Question: I have a bunch of XML files that have been corrupted. Within them is still some uncorrupted data. Here is a picture of what I am talking about:

I want to iterate through each of the files with python and grab the un-corrupted data, but when I open the file with python:
'''
i2 = open(x + '/' + i, 'r')
'''
It opens the file, but when I try to read through it, it comes back to me saying that only this was read from the file:
'''
'"YdegU! &}4UIsrINS!Cu$?Oa"i'
'''
I've tried a few different encodings, but it keeps coming back with an error:
'''
i2 = open(x + '/' + i, 'r', encoding='utf8')
i2 = open(x + '/' + i, 'r', encoding='ANSI')
'''
Please let me know if you know why Python is not reading this file correctly.
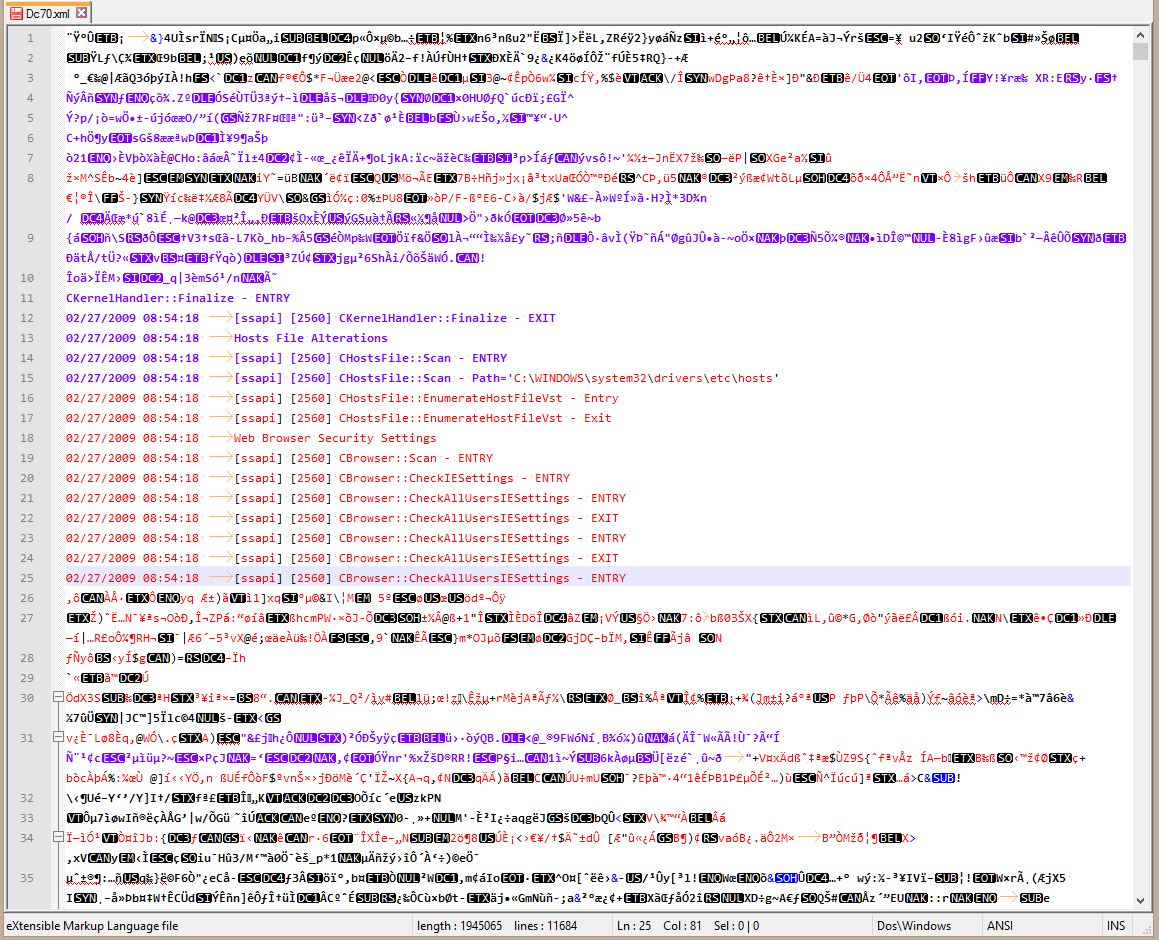
Answer: You won't be able to read that file in text mode. No doubt when you try to do so there's a zero byte that python is seeing as a terminator.
Try opening it in binary mode, mode='rb', and avoid the read functions that assume the content to be text like readline(). There's a stackoverflow question already covering reading binary files:
<URL>
You'll have to extract the "uncorrupted" parts by checking the binary values byte-by-byte and saving the contiguous valid bytes (ASCII, or UTF-8 I assume) into strings to then print out or write to another file.